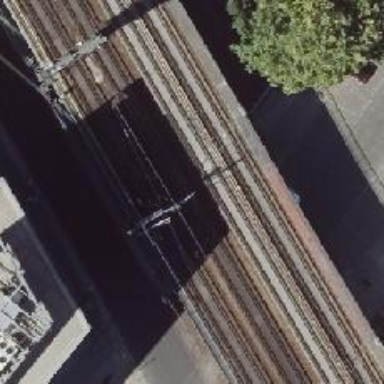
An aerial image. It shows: Viaduct bridge with electrified railway lines featuring contact lines.